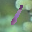
Label: 1